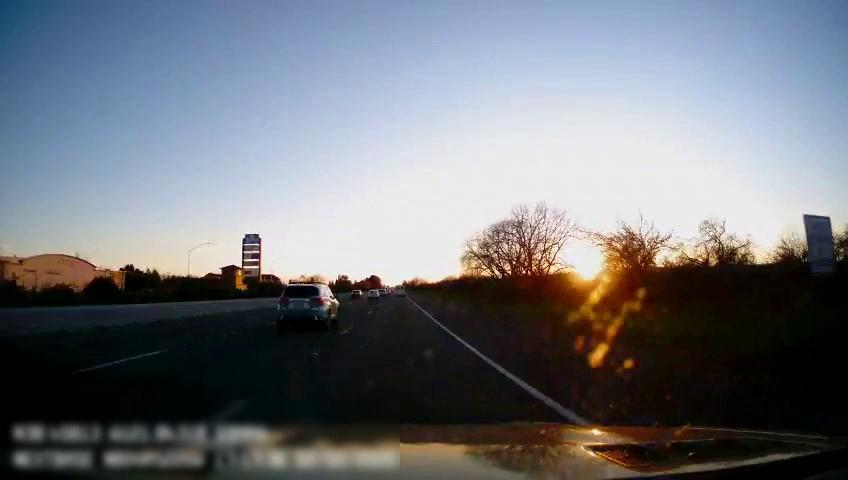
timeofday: Dusk/Dawn/Twilight
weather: Sunny
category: Drivable Space
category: Vehicles | Other LV
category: Vehicles | Car
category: Vehicles | SUV
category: Vehicles | Car
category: Lanes | Current Lane
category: Lanes | Alternate Lane
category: Lanes | Alternate Lane
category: Lanes | Alternate Lane
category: Traffic | Signs